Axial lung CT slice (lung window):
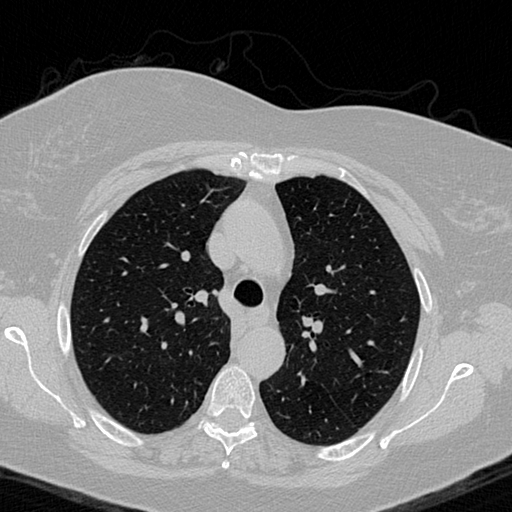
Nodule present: no